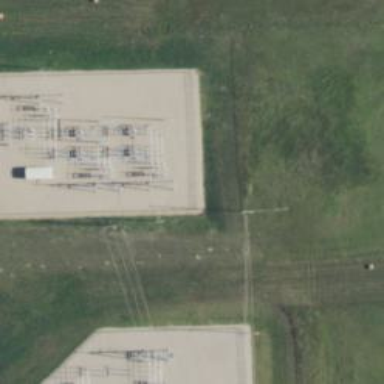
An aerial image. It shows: Switch used for power control.